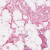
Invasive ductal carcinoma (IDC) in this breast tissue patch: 0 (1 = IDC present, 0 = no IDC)